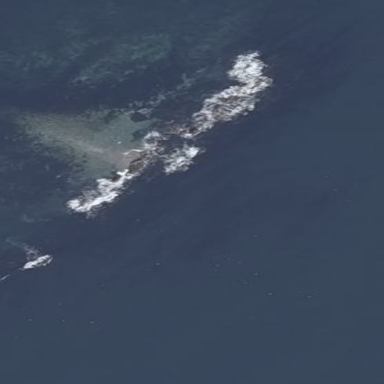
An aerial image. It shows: Islet along the natural coastline.